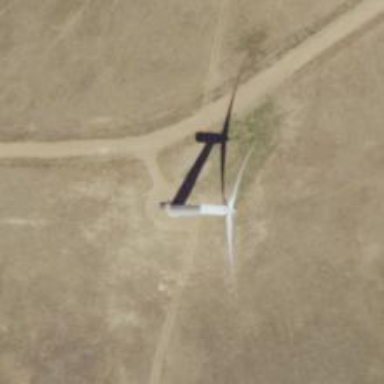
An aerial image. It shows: Wind generator powered by horizontal axis wind turbine.